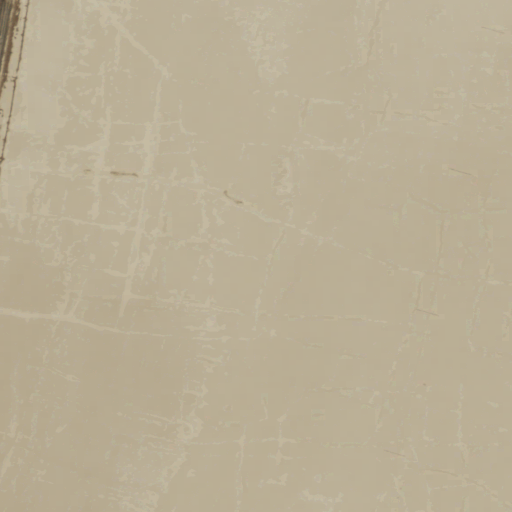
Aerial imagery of plain(s) in Nevada named Labou Flat containing only barren land